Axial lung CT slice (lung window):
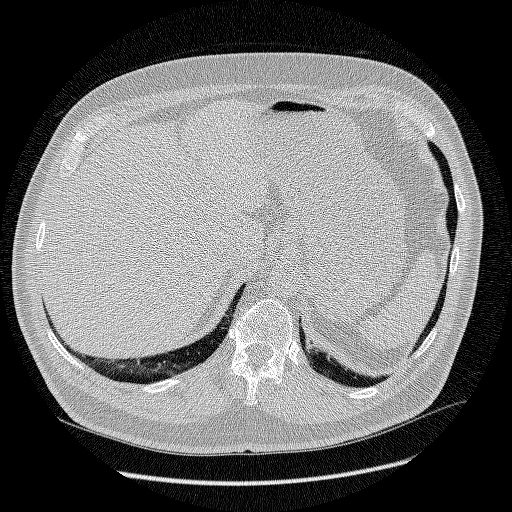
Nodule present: no